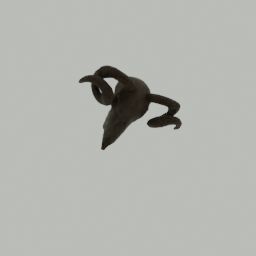
Label: nature